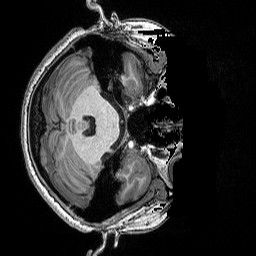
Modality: T1w
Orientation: axial
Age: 19
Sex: female
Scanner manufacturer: siemens
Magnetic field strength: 3 T
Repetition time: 2.5 s
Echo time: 0.00343 s